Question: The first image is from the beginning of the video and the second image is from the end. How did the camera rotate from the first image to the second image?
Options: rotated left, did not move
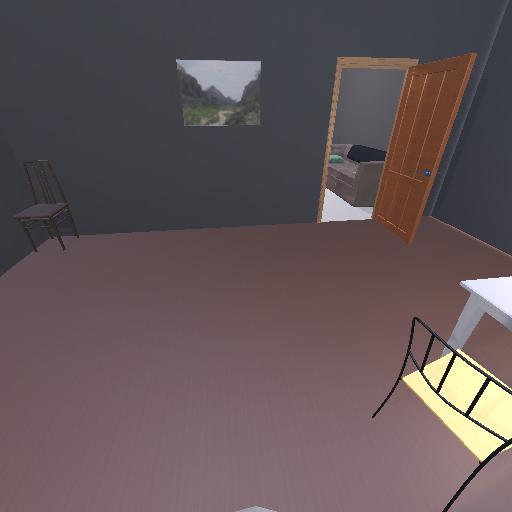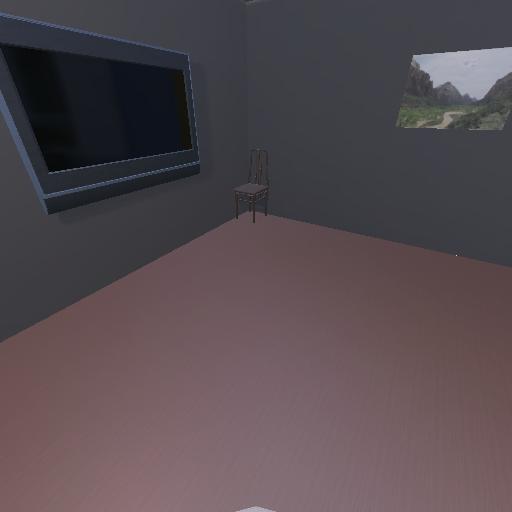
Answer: rotated left